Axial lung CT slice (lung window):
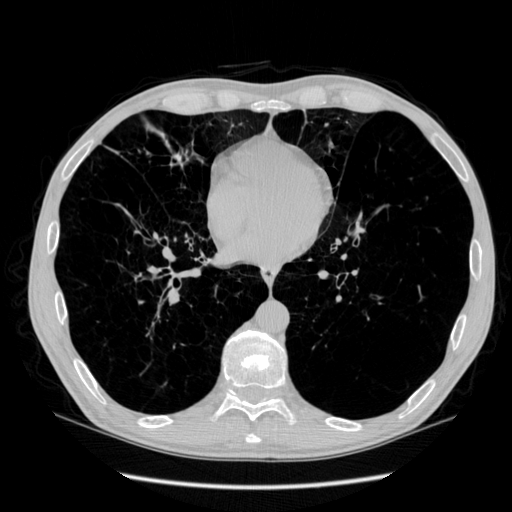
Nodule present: no